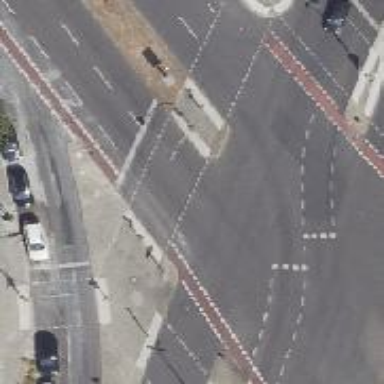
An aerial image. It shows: Crossing with traffic signals.